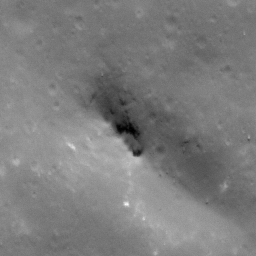
Pit: Copernicus 23
Host crater: Copernicus
Host type: impact_melt
Lunar coordinates: latitude 10.207, longitude 339.898